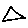
Label: triangle